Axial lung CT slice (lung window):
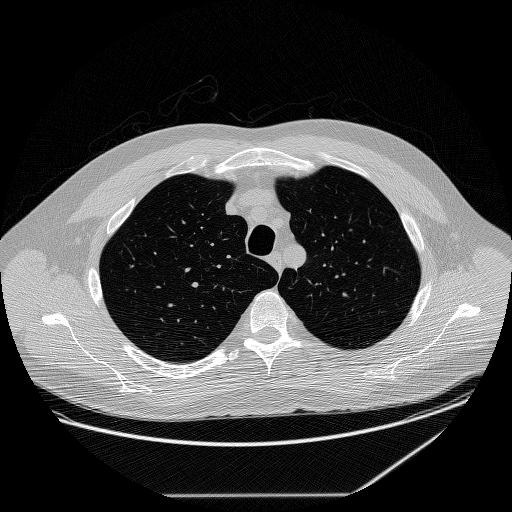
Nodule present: no